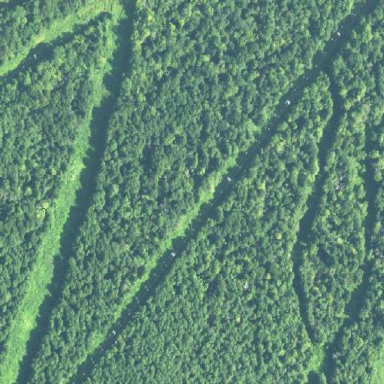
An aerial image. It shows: Lush woodland area covered with trees.